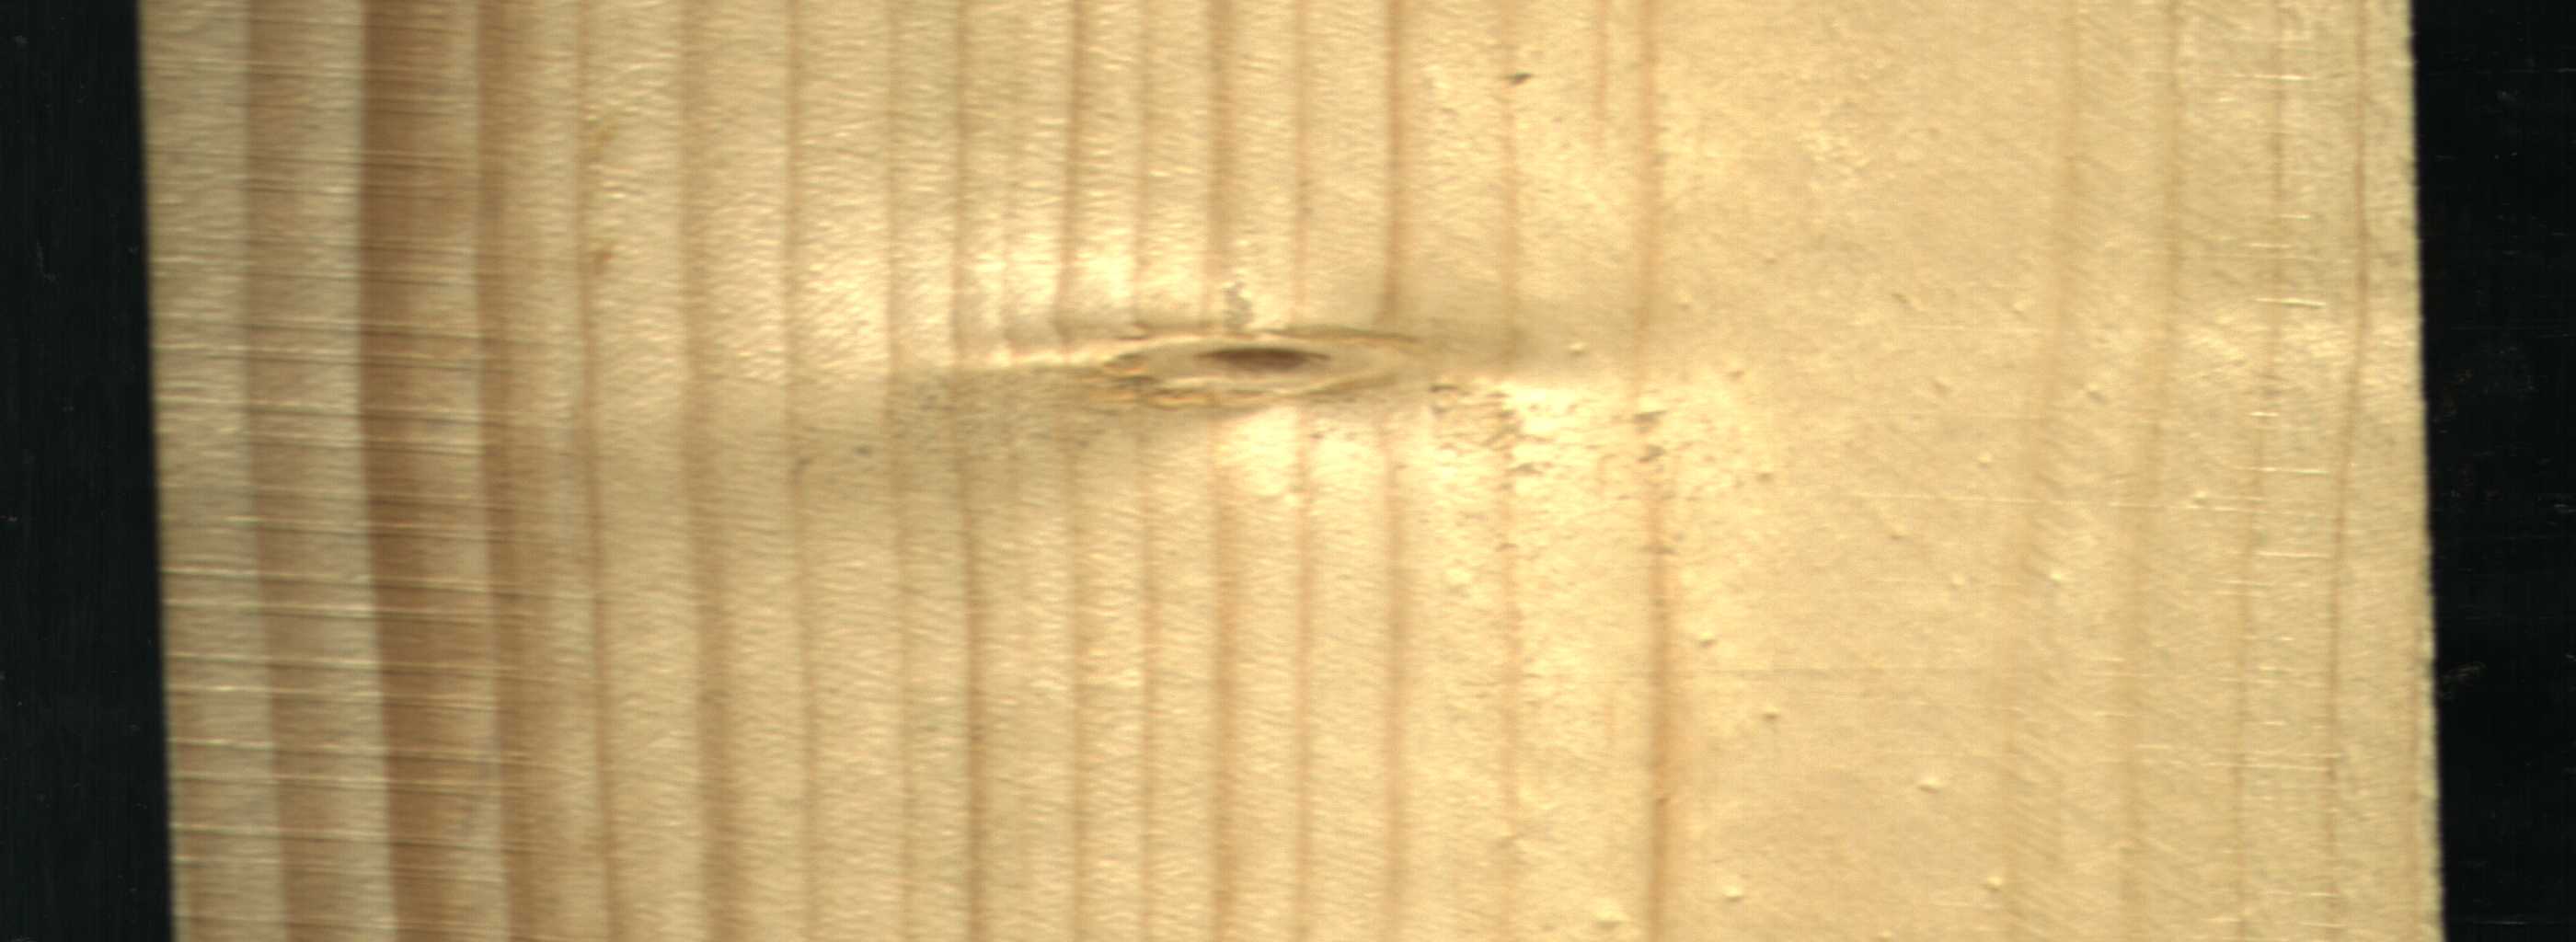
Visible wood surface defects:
Live_Knot